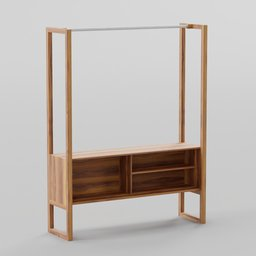
Label: furniture